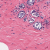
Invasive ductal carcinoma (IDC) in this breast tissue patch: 0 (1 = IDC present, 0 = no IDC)